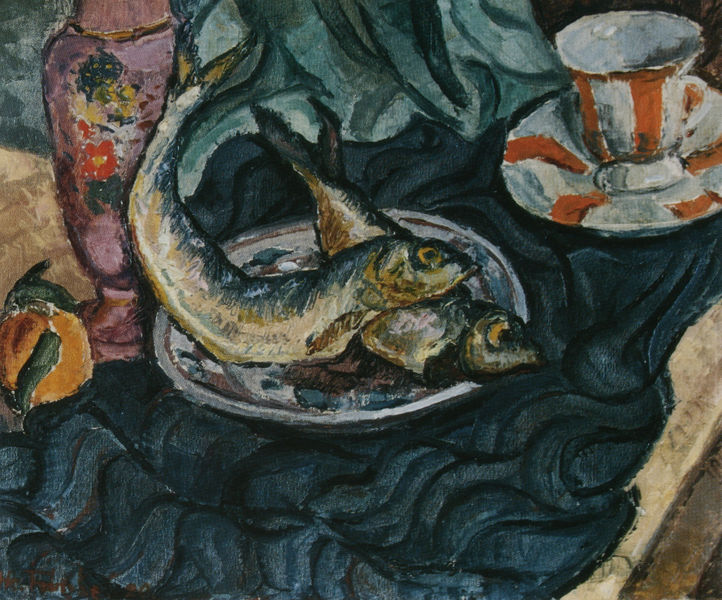
Titel: Stillleben mit Fischen
Künstler: Helene Funke
Standort: Wien
Institution: Galerie Dr. Ursula Hieke
Schlagwörter: grün, orange, tisch, tuch, falten, schale, teller, tischtuch, schräg, frucht, stilleben, stillleben, vase, wellen, tasse, untertasse, gefässe, fisch, fische, forelle, komplementärkontrast, heringe, sardinen, markrele, zentralkomposition